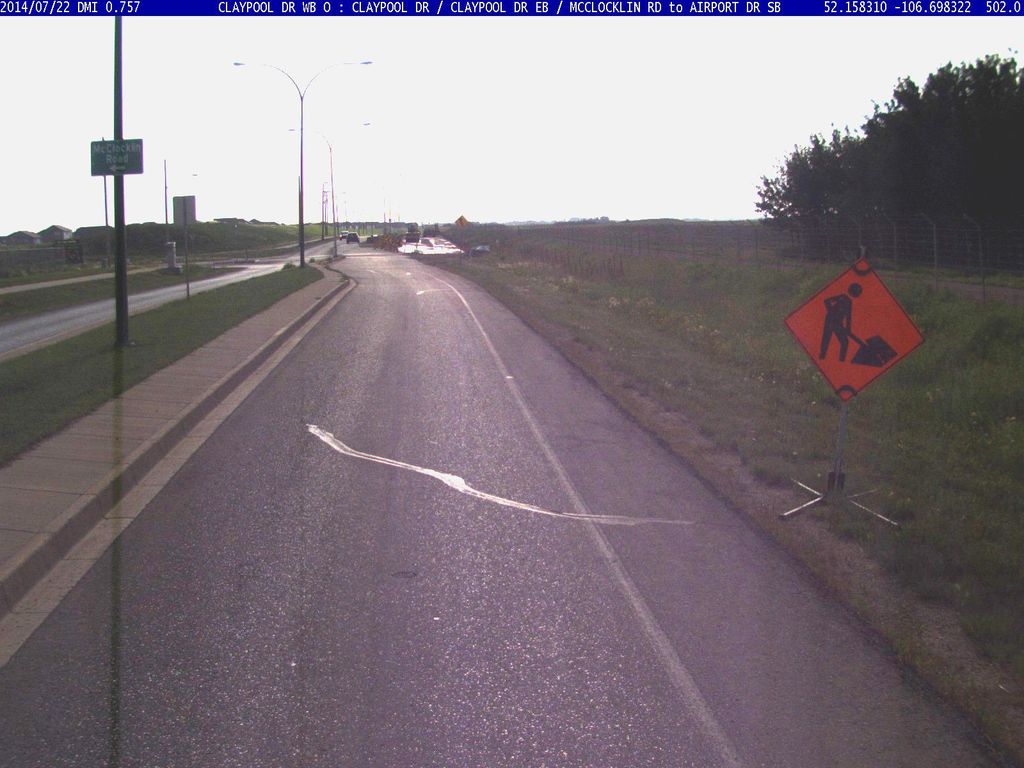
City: saskatoon